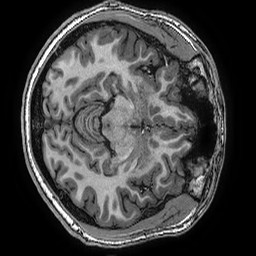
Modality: T1w
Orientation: axial
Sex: male
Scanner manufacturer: ge
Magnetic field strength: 3 T
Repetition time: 0.0077 s
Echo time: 0.003436 s